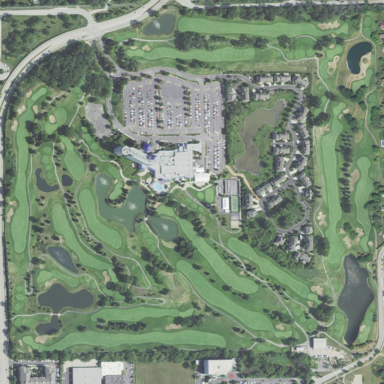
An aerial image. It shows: Golf course.